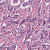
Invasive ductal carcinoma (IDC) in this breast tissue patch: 1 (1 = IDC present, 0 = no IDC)